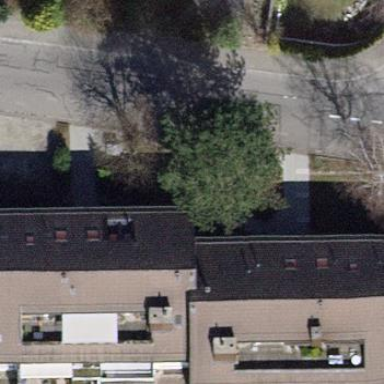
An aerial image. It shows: Building with tiled roof.